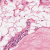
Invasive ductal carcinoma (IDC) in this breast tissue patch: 0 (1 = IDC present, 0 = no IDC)